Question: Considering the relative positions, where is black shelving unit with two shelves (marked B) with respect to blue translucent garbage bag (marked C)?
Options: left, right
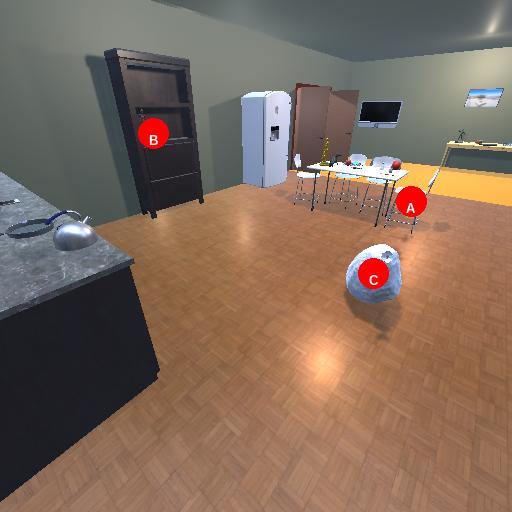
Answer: left